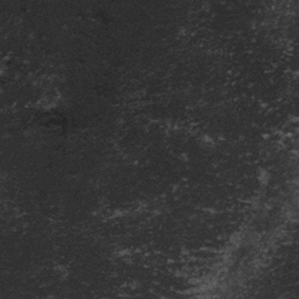
Label: frost